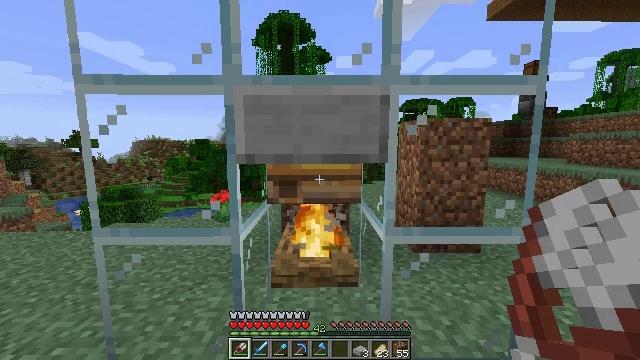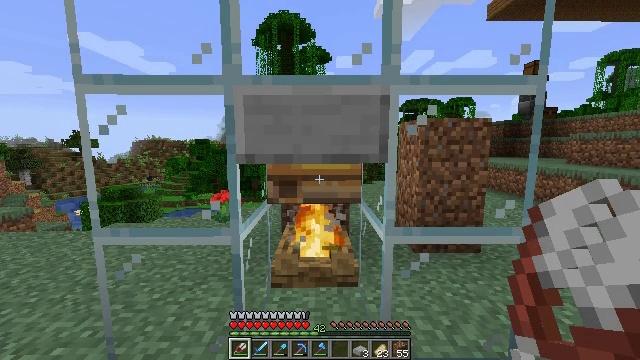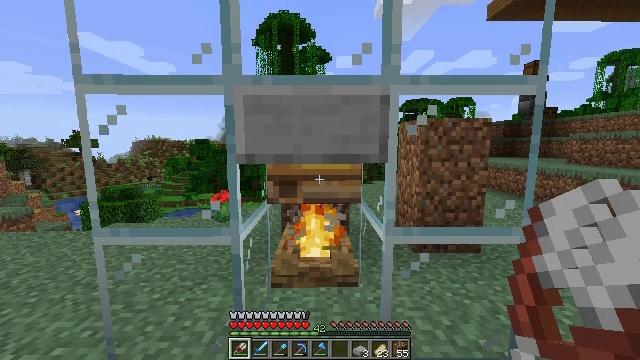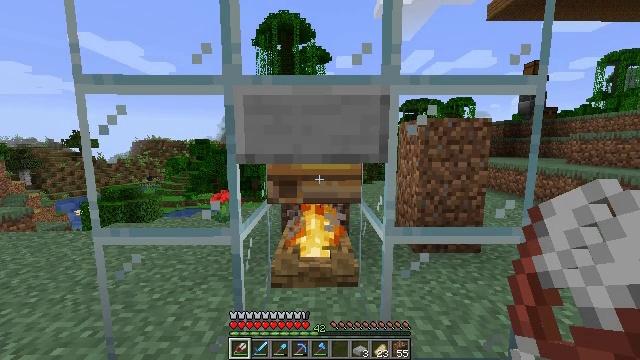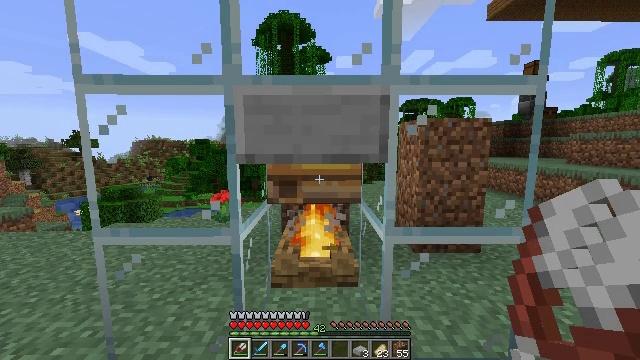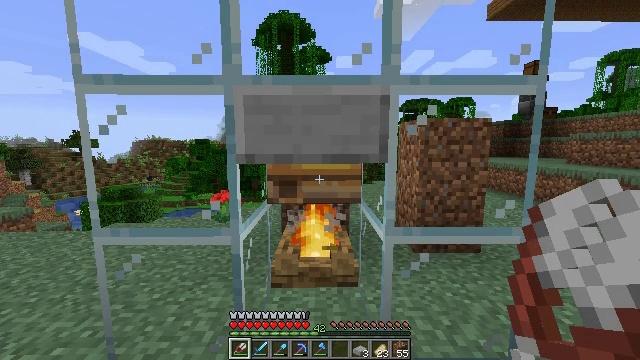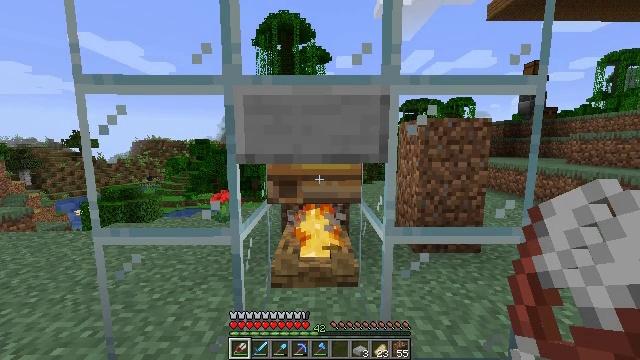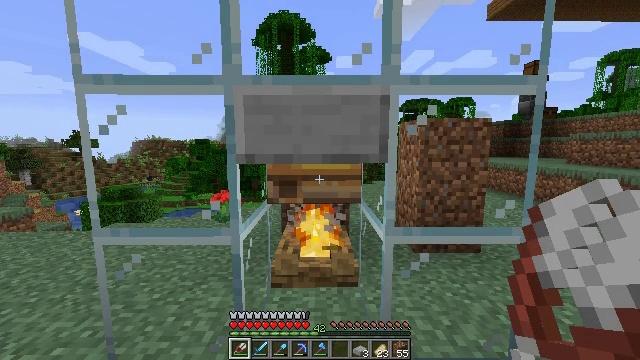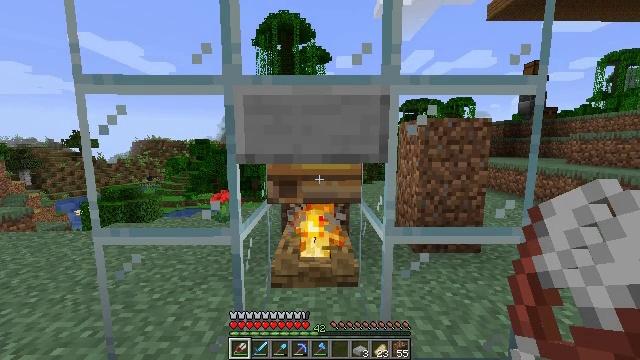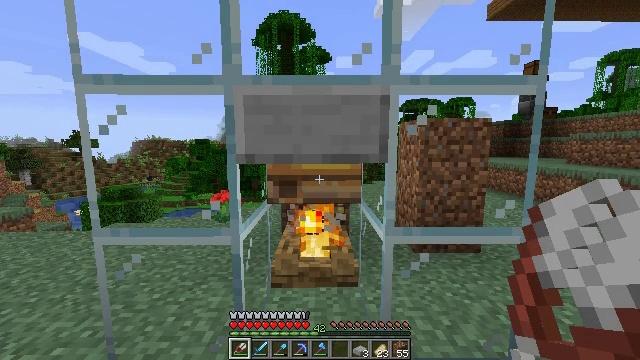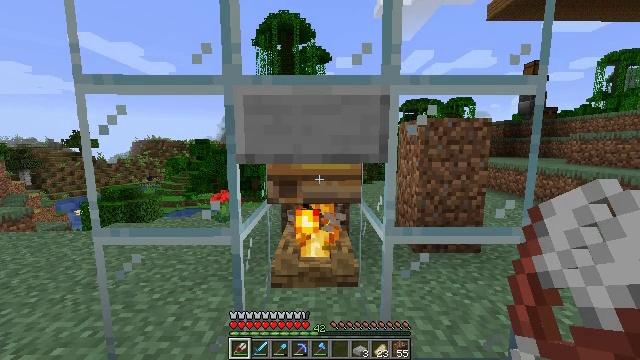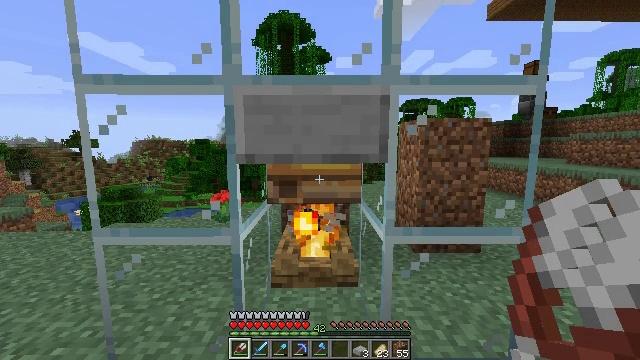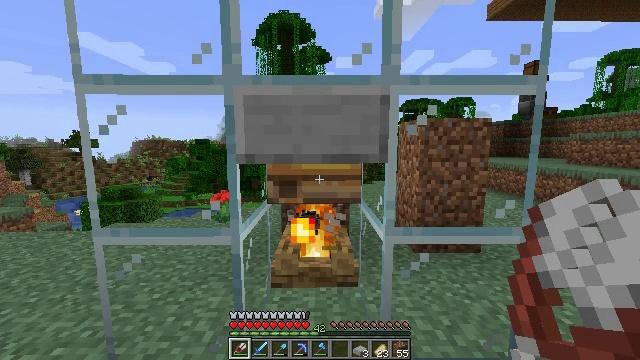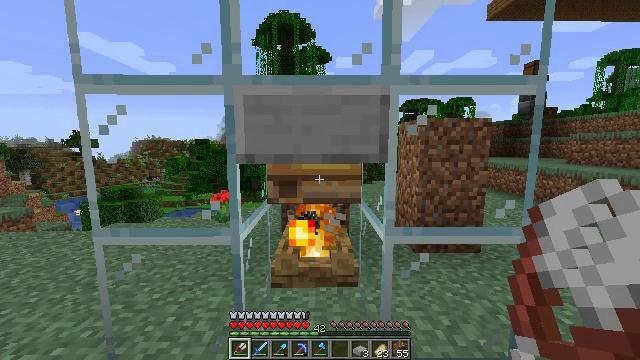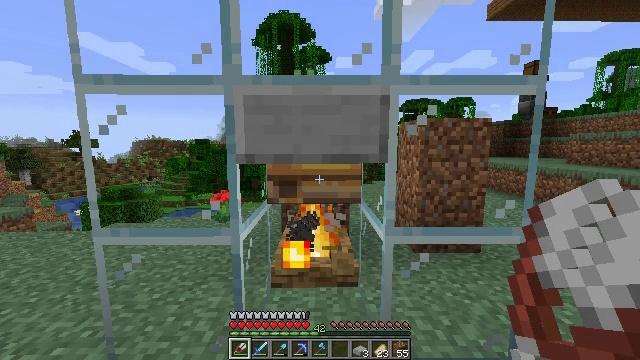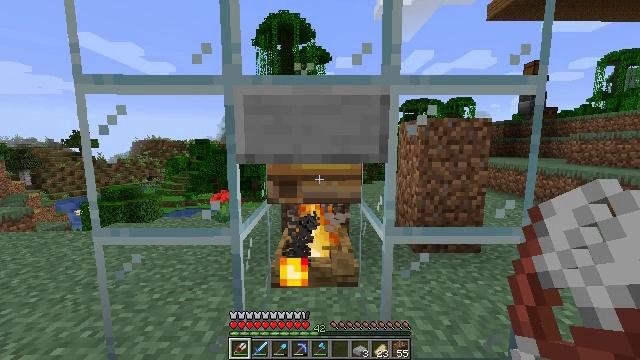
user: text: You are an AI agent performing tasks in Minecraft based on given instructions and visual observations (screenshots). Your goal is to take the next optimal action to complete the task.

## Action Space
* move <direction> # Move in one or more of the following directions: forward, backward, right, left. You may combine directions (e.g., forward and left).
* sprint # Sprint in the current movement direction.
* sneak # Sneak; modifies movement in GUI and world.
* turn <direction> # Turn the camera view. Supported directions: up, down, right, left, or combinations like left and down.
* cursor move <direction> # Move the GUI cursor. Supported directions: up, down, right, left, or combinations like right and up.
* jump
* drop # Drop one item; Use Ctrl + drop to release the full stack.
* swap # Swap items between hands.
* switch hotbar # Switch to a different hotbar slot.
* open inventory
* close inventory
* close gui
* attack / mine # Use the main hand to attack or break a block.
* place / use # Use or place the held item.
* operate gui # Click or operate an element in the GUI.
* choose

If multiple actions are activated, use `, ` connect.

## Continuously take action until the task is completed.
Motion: motion action
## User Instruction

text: Mine the bee nest.
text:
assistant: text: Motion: no_op
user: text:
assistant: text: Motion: no_op
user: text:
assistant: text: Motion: no_op
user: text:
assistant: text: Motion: no_op
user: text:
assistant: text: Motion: no_op
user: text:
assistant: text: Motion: no_op
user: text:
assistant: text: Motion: no_op
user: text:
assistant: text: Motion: no_op
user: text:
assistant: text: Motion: no_op
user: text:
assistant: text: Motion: no_op
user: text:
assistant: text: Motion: no_op
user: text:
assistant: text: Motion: no_op
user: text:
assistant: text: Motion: no_op
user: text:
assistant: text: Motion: no_op
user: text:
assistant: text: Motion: no_op
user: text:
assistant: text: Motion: no_op
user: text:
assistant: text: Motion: no_op
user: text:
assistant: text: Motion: no_op
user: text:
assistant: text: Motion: no_op
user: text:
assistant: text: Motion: no_op
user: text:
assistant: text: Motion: no_op
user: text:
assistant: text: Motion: no_op
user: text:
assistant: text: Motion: no_op
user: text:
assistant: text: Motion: turn up
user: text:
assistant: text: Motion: no_op
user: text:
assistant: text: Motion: no_op
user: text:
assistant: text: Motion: no_op
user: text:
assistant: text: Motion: no_op
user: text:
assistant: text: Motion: no_op
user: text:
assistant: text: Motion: no_op